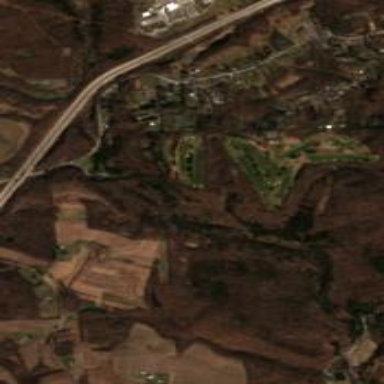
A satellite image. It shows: Leisure land designated as 9-hole golf course.